Question: So recently I bought a domain and set it up with Wordpress. I then uninstalled WordPress because I just wanted a static landing page. However, for some reason there seems to be this favicon that I didn't add.
So I delete all my files on the site and !
I don't know how to remove it.
Here is a screenshot of the favicon:
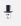
Answer: Browser's caching it. You can set one like this:
'''
<link rel="icon" href="http://www.yoursite.com/favicon.ico" />
'''